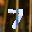
Label: 7